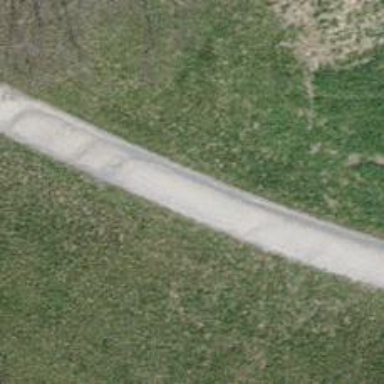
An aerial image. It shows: Track with pebblestone surface.